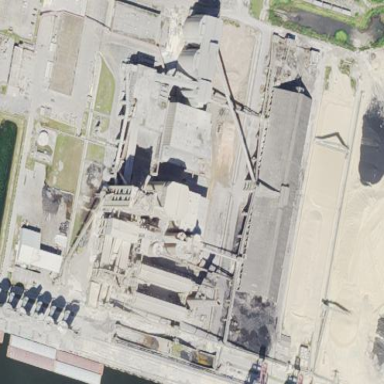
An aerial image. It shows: Industrial area with cement works.